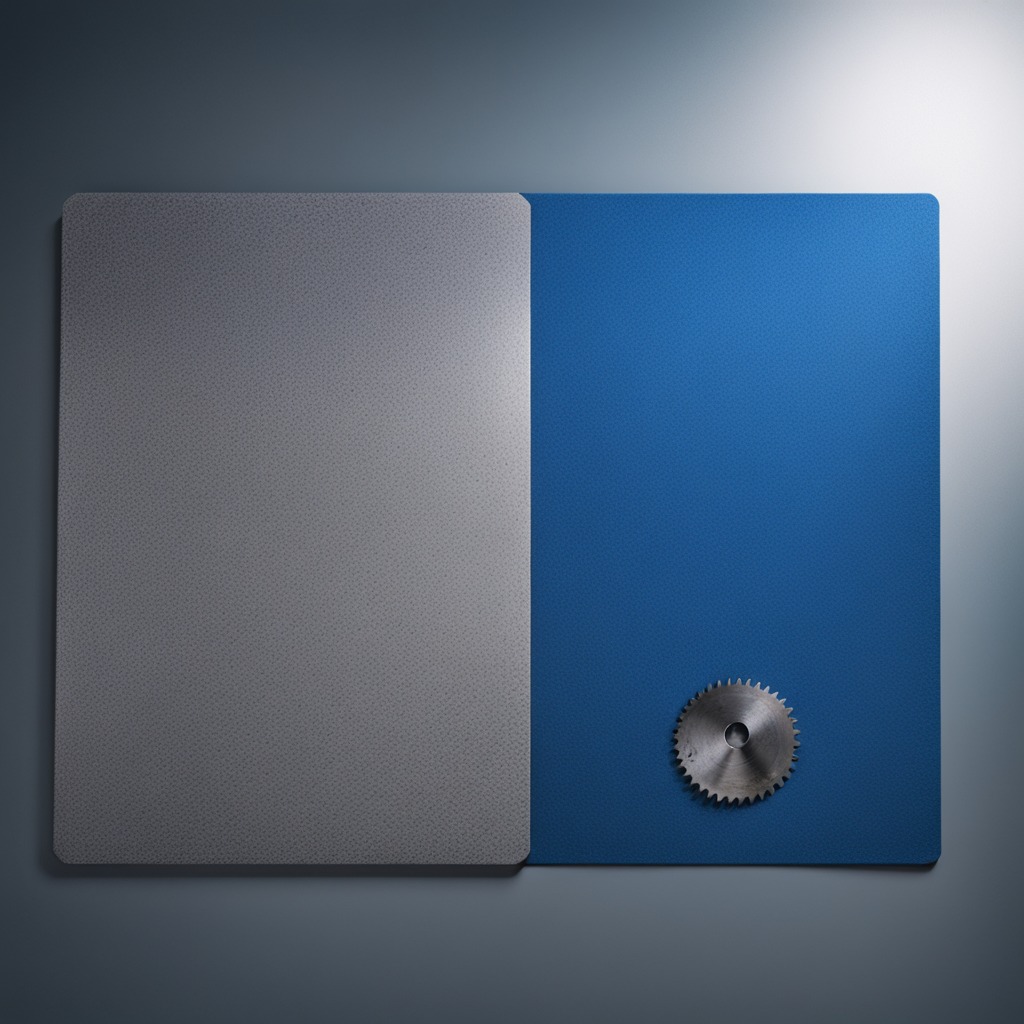
A steel gear with teeth is lying on the granite tabletop.